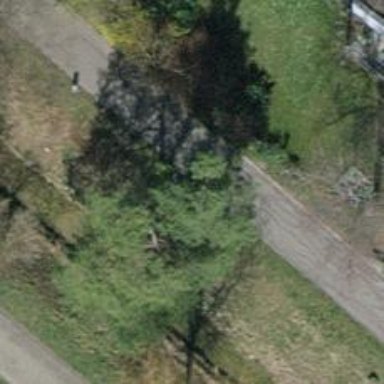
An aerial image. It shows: Bench.